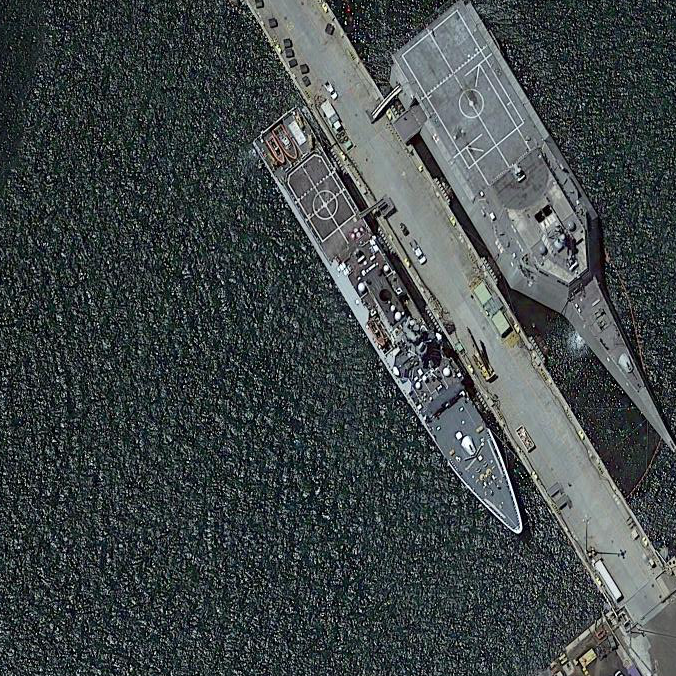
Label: Independence-class_combat_ship